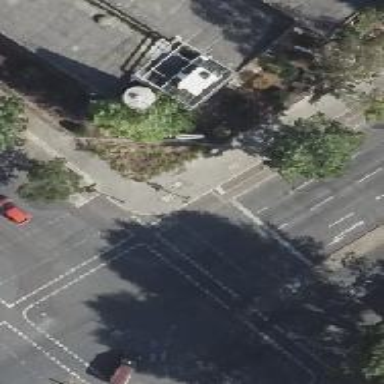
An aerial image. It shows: Crossing with traffic signals.